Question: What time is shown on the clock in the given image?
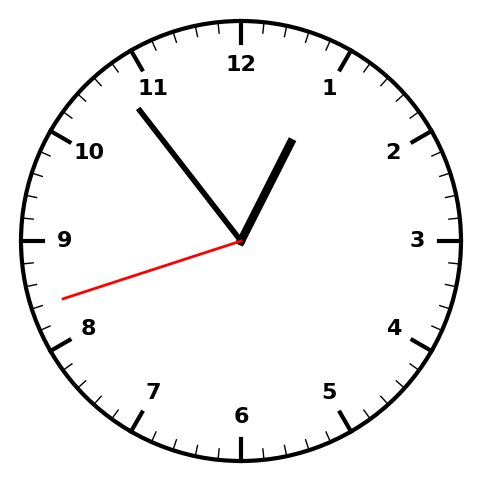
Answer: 12:53:42